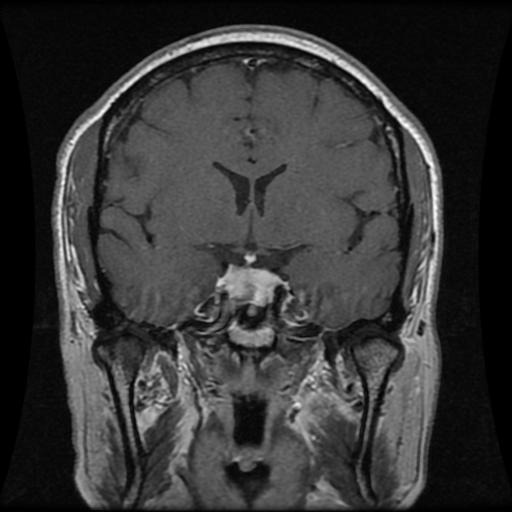
Label: pituitary